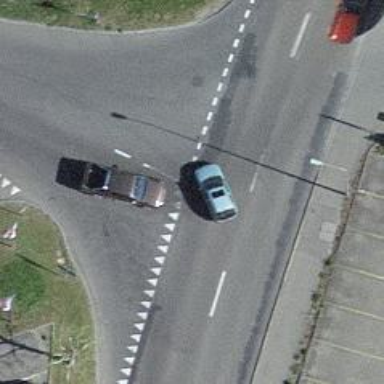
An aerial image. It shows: Road with "give way" sign.